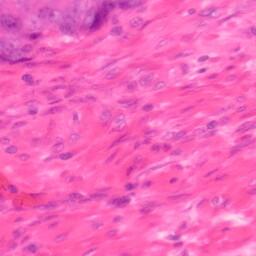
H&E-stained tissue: Colon